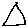
Label: triangle